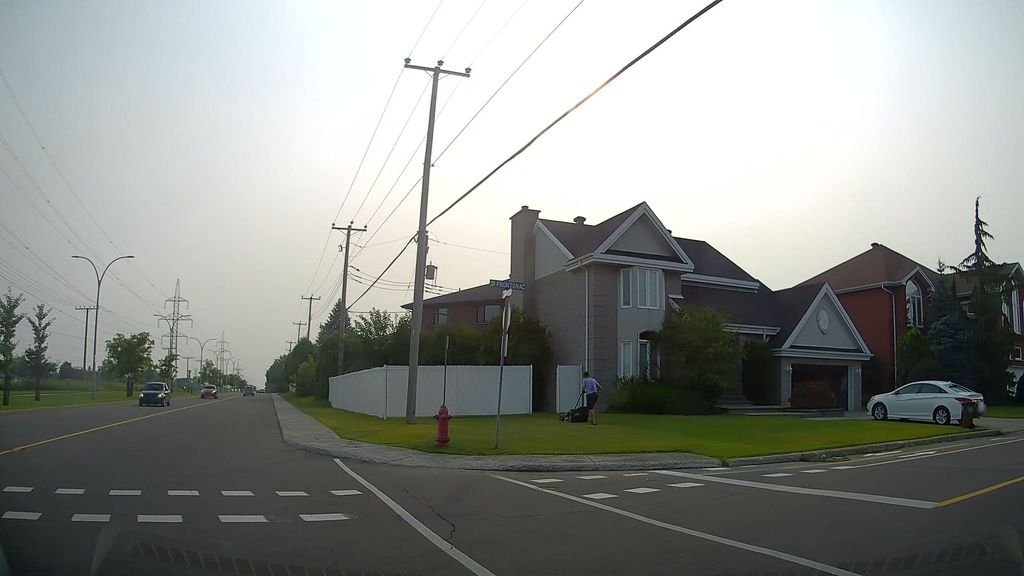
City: montreal